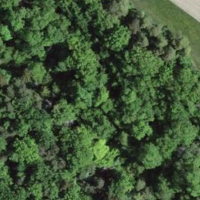
EUNIS habitat code: 41
Species observed at this site:
Dryocopus martius